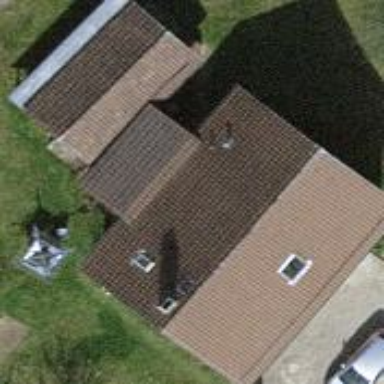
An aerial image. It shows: Simple and straightforward house.